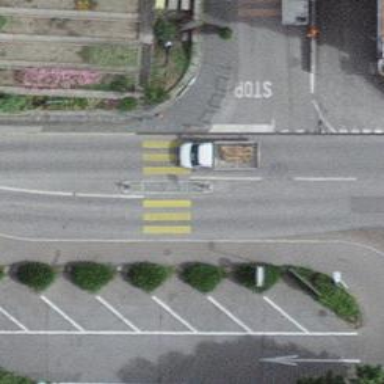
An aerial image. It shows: Uncontrolled zebra crossing with pedestrian island.